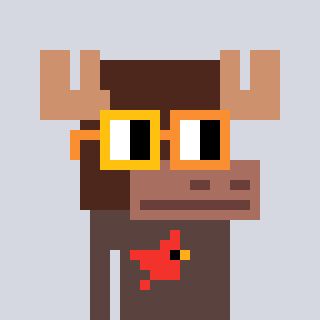
a pixel art character with square yellow and orange glasses, a moose-shaped head and a darkbrown-colored body on a cool background